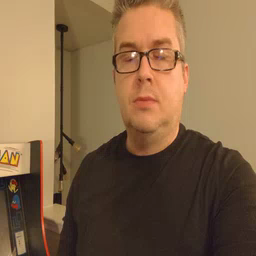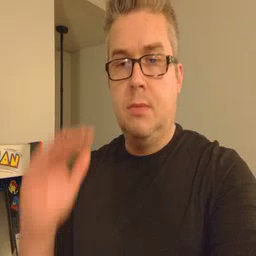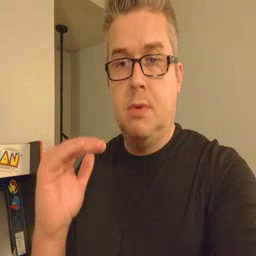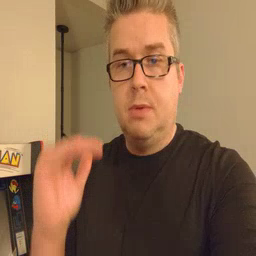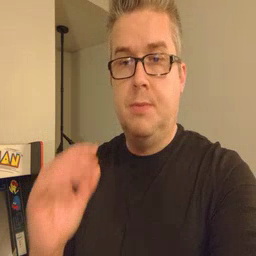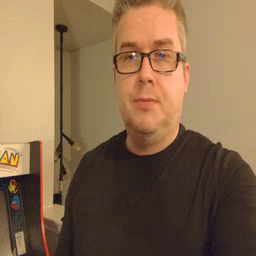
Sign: child